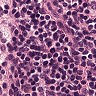
Metastatic tissue present: no